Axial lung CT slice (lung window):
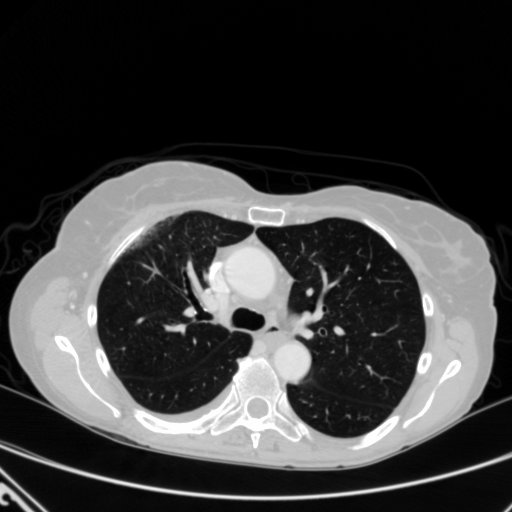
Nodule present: no